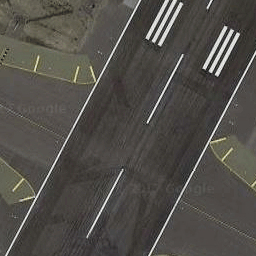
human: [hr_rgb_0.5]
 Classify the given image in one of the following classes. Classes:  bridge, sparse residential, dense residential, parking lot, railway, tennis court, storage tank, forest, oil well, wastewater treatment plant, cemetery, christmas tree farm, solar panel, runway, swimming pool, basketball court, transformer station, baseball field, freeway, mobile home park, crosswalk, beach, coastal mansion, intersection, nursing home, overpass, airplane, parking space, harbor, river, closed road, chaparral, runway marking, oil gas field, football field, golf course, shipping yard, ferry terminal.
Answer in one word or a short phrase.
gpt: runway